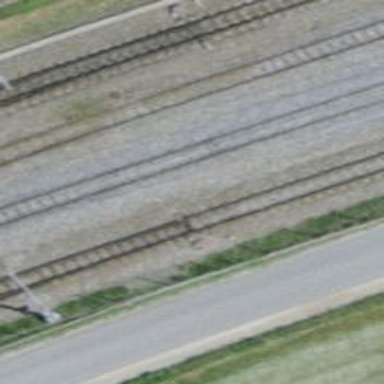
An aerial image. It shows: Railway switch.